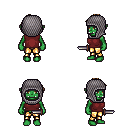
a pixel art fantasy rpg character, female body template, orc, green skin, maroon sleeveless shirt, gold greaves, blonde long mohawk hairstyle, chain hood, dagger, four views (front, back, left, right), 2x2 character sprite sheet, small pixel art, hard edges, no anti-aliasing